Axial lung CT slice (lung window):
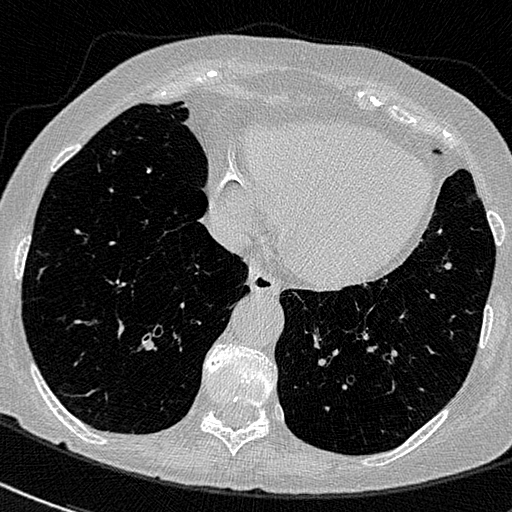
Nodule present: no